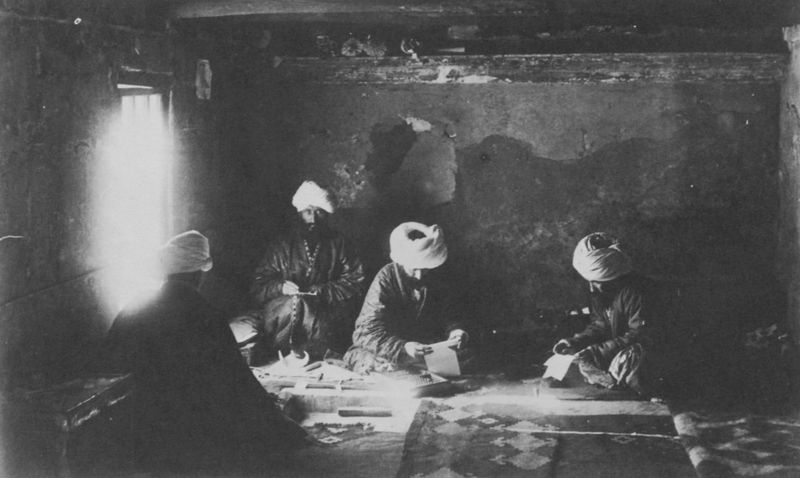
Titel: Schreiber und Buchhalter im Palast des Emirs von Tschardschou
Künstler: Russischer Photograph
Standort: Paris
Institution: Société de Géographie Française
Schlagwörter: blätter, mann, schatten, weiß, menschen, sitzen, fenster, grau, licht, männer, raum, schwarz, zimmer, teppich, bart, bärte, wand, vollbart, gelehrte, erde, sonne, boden, sitzend, papier, papiere, kette, sonnenlicht, spielen, lesen, balken, teppiche, foto, fotografie, orient, orientalisch, photo, studien, schreiben, studium, turban, holzbalken, turbane, vollbärte, schneidersitz, leen, deckenbalken, kaftan, zählen, vollbaart